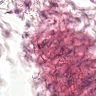
Metastatic tissue present: no